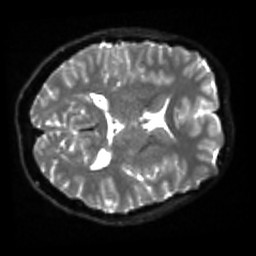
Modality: sbref
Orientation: axial
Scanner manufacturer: siemens
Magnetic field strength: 3 T
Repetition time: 4 s
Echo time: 0.0594 s